Field crop: maize
Growth stage: 2
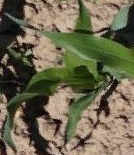
Species: maize